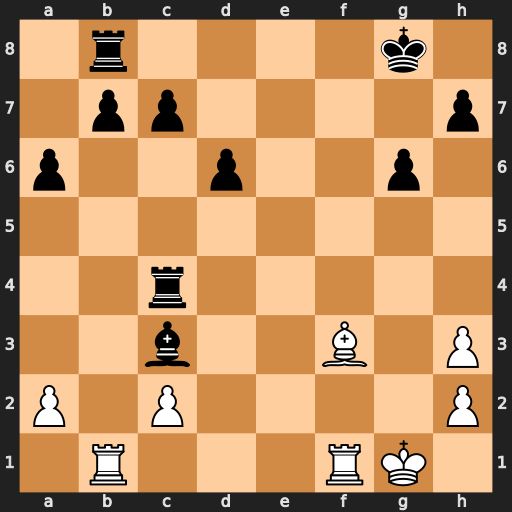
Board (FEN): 1r4k1/1pp4p/p2p2p1/8/2r5/2b2B1P/P1P4P/1R3RK1
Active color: w
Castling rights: -
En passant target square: -
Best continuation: Bd5+ Kh8 Bxc4